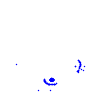
Particle: electron